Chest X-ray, PA view. Patient: 45 years old, sex M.
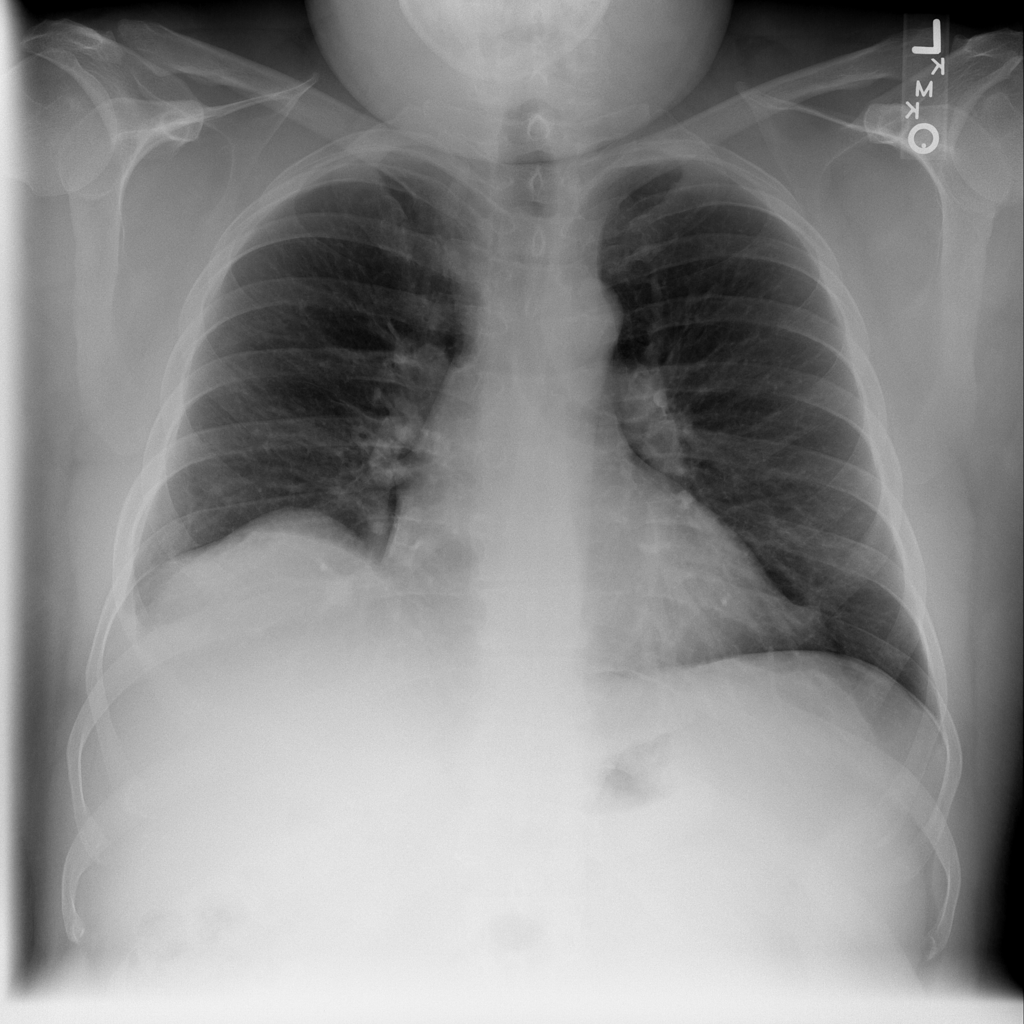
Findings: No Finding